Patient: sex M, age 52
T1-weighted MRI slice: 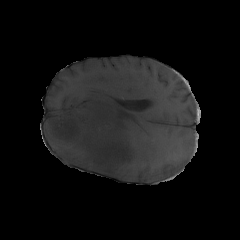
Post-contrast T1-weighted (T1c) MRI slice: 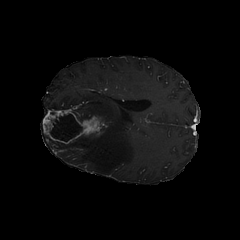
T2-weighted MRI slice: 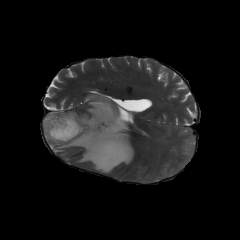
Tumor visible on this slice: yes
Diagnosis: Glioblastoma, IDH-wildtype
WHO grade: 4